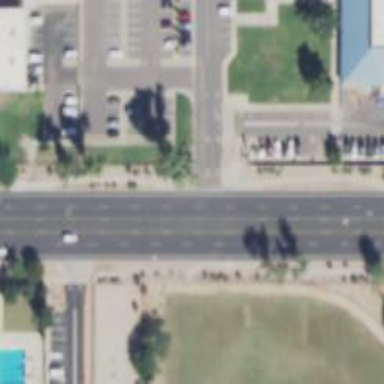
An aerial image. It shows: Secondary road with asphalt surface.